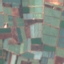
Label: PermanentCrop